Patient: sex M, age 78
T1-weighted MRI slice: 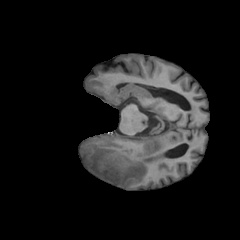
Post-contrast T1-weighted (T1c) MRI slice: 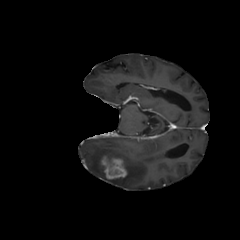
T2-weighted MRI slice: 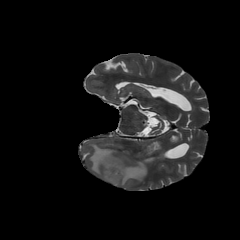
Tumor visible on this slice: yes
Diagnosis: Glioblastoma, IDH-wildtype
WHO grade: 4